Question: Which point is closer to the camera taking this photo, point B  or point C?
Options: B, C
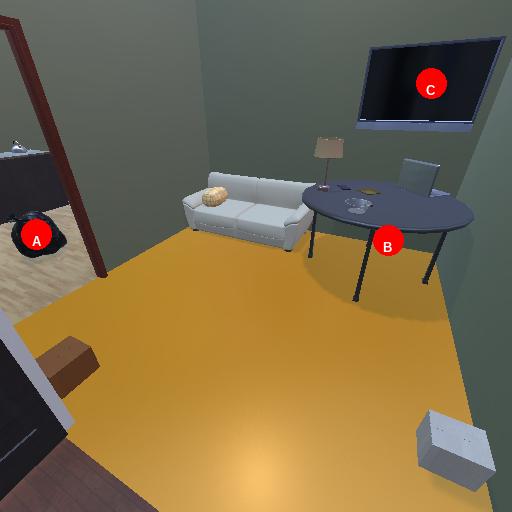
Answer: B